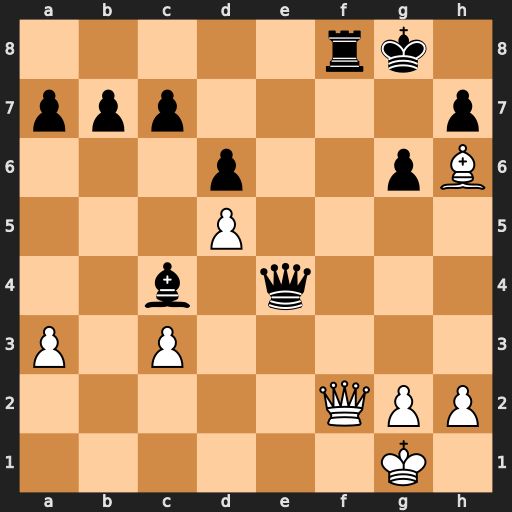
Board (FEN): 5rk1/ppp4p/3p2pB/3P4/2b1q3/P1P5/5QPP/6K1
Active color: w
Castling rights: -
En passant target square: -
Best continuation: Qxf8#